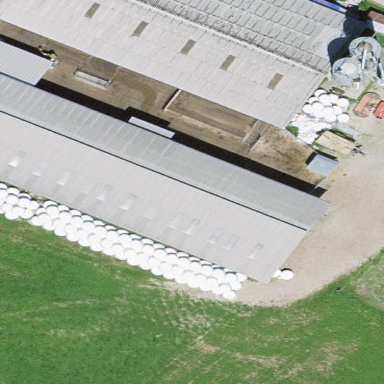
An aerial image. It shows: Farm auxiliary building.